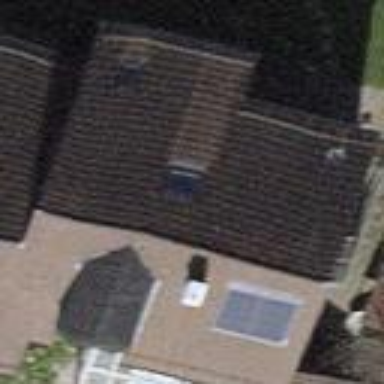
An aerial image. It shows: Building with tile roof.